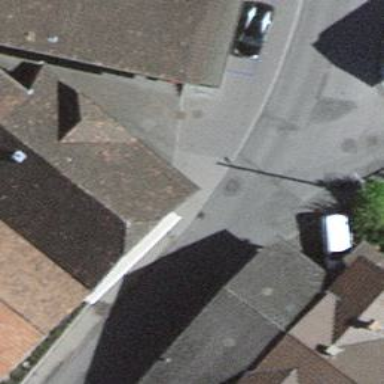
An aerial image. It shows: Post box is visible.